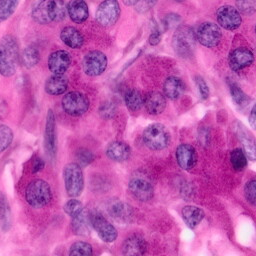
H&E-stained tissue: Pancreatic